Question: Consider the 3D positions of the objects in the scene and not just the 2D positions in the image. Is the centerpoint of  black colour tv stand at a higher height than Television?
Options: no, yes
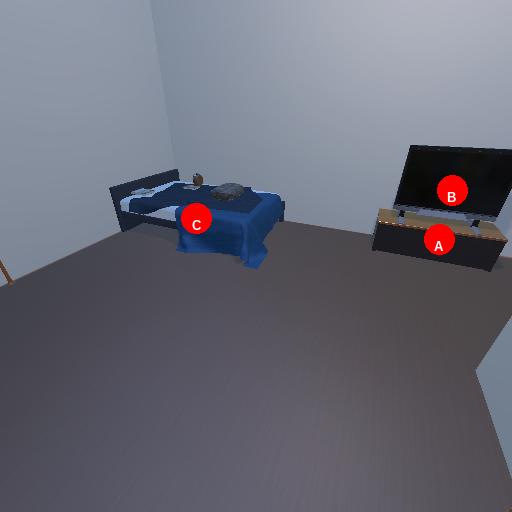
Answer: no